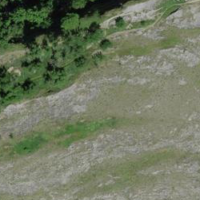
EUNIS habitat code: 50
Species observed at this site:
Papilio machaon
Melanargia galathea
Opuntia humifusa
Sympetrum fonscolombii